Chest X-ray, PA view. Patient: 46 years old, sex F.
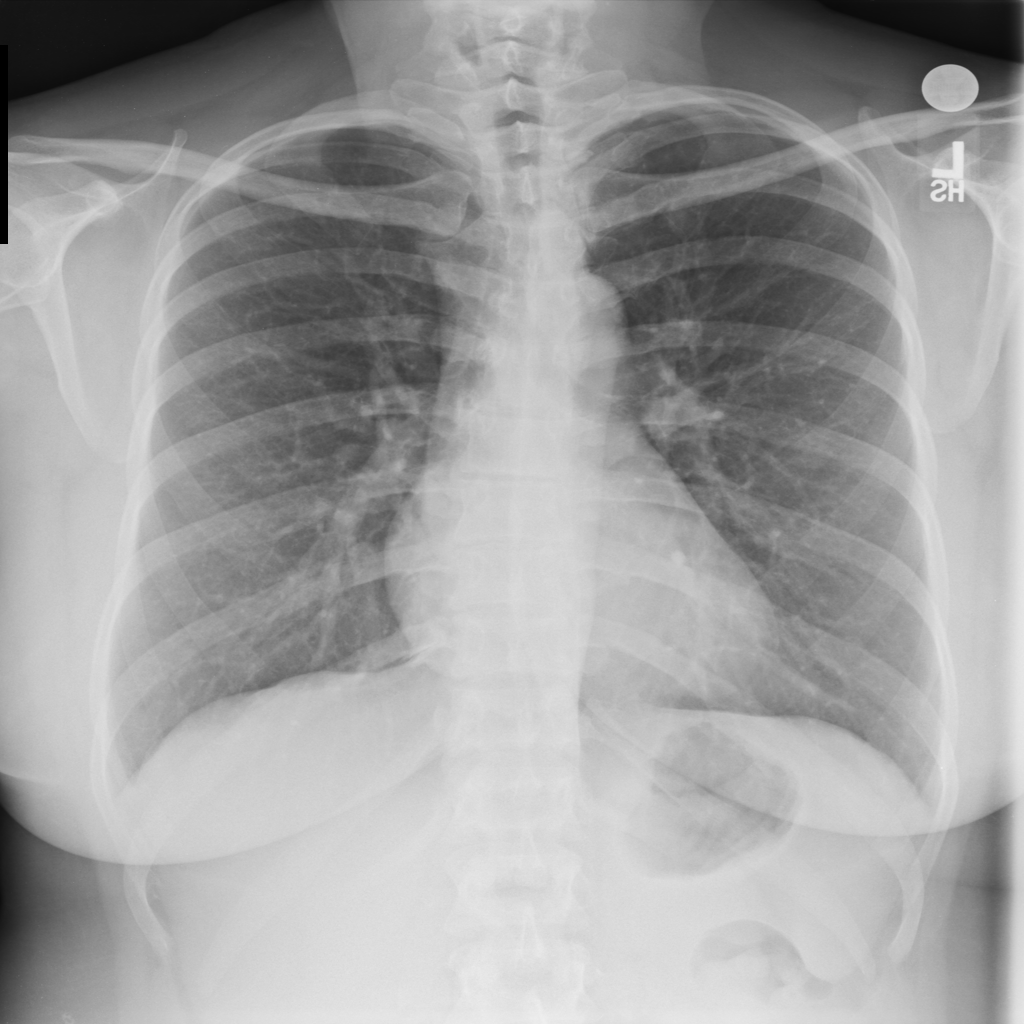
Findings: No Finding